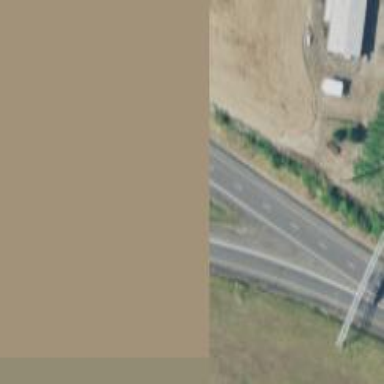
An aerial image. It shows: Trunk highway with motorway connector.